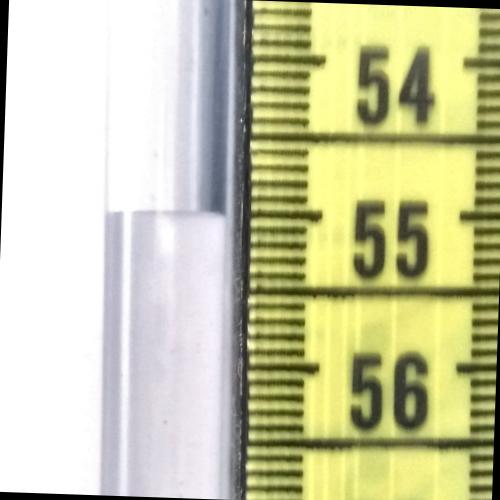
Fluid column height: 55.0 cm